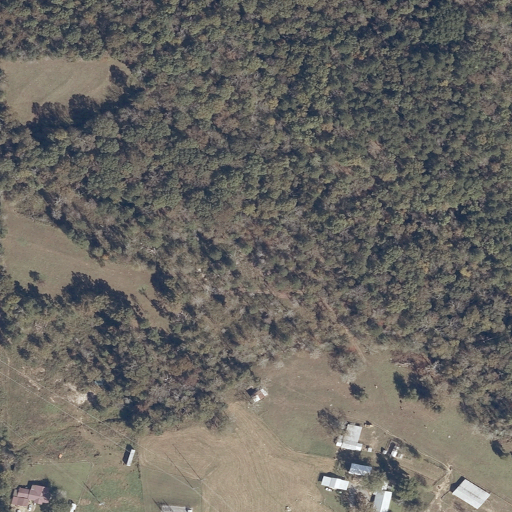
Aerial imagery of valley in Alabama named Big Hollow containing deciduous forest, pasture, mixed forest, grassland, open development, and shrub